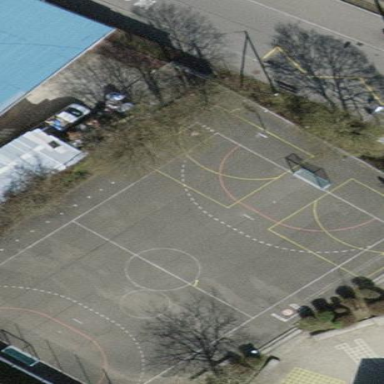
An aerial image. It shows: Multi-sport pitch with asphalt surface.